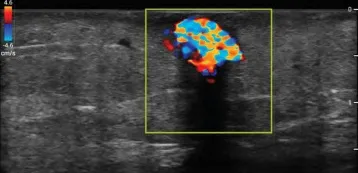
Twinkle artifact viewed withcolour Doppler scanning of the myiasis in short axis.
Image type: radiology (ultrasound)